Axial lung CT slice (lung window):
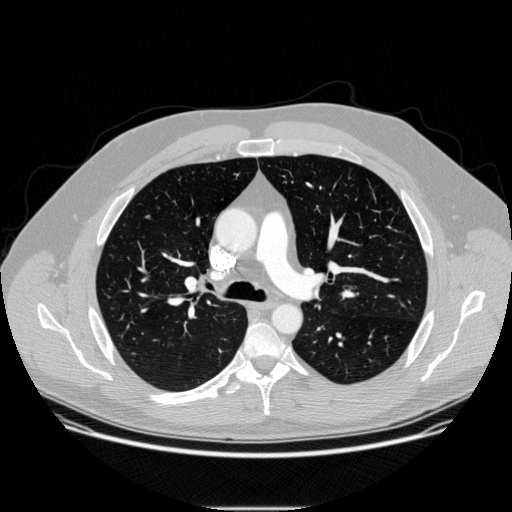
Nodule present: no